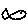
Label: fish